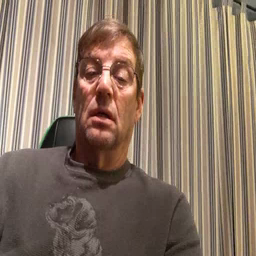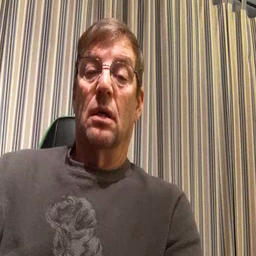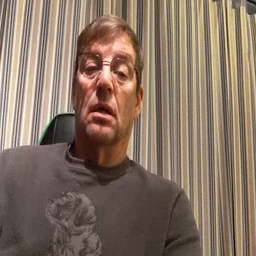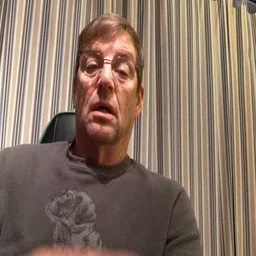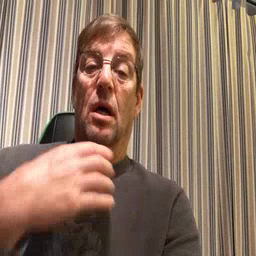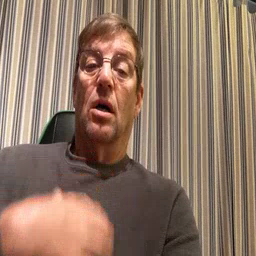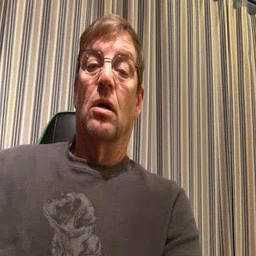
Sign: hungry